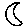
Label: moon